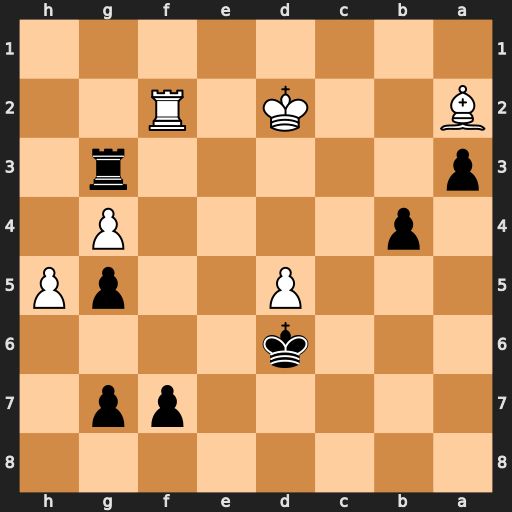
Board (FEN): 8/5pp1/3k4/3P2pP/1p4P1/p5r1/B2K1R2/8
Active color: b
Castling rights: -
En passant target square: -
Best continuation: b3 Bxb3 Rxb3